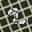
Label: 2